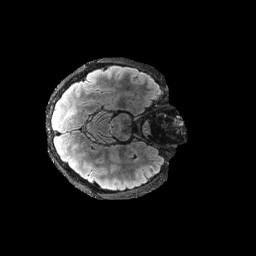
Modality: FLAIR
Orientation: axial
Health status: ill
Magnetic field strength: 3 T